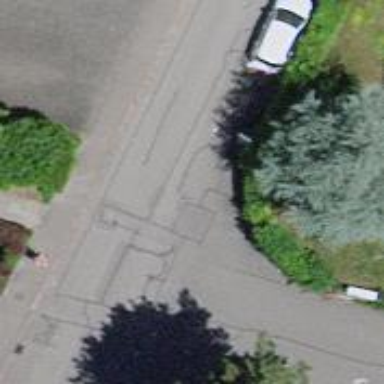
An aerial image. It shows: Footway surfaced with paving stones.